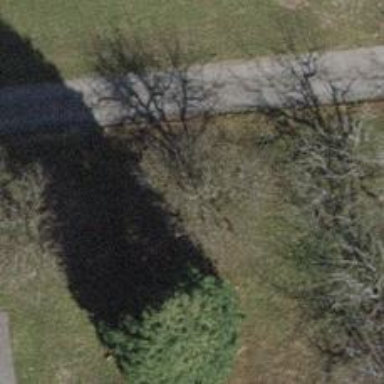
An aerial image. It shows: Urban tree adds touch of nature to the surroundings.